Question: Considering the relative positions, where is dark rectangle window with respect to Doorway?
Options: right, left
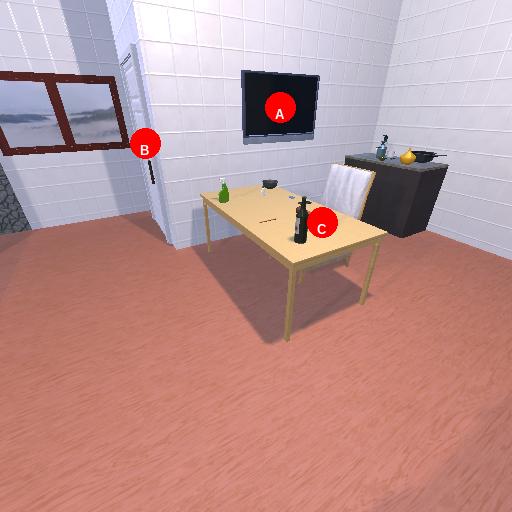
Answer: right